Question: Compare <URL> - the only difference is first line of css-frame - from which server we import glyphicons.
Why I import it like this - because otherwise Firefox goes fully retarded with it.
Using last(31.0.1650.63 m) chrome on Windows 8.1.

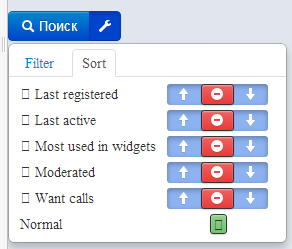
Answer: The problem is because you are not serving the needed resources to display Glyphicons (WOFF, TTF)
Check the network console and you'll see:
> GET glyphiconshalflings-regular.woff 404 Not Found GET glyphiconshalflings-regular.ttf 404 Not Found
Serve correctly this resources and you'll fix the issue.
Related: <URL>